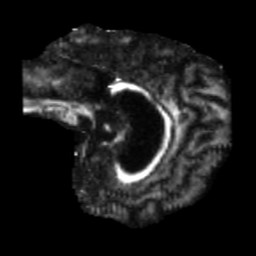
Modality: FA
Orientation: sagittal
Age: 31
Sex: female
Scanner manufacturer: siemens
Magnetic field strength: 3 T
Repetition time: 5.47 s
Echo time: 0.0854 s